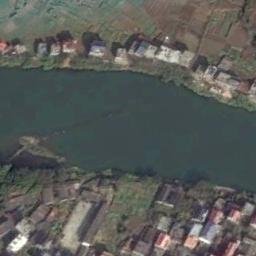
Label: river